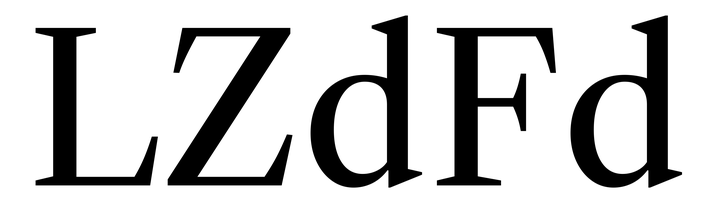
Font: LibreCaslonText_Regular